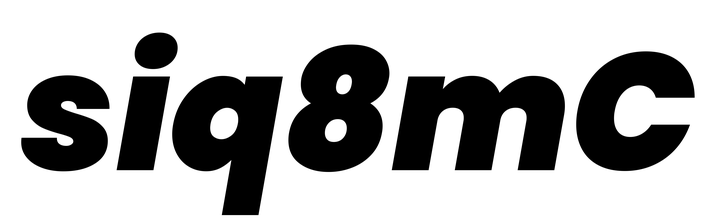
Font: Poppins-BlackItalic